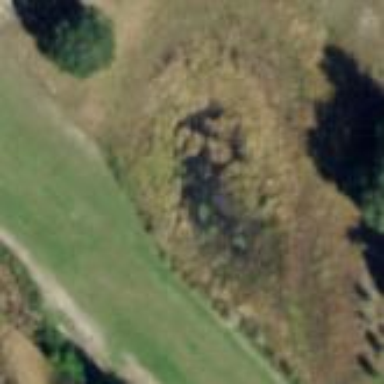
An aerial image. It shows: Beautiful wet meadow natural wetland.